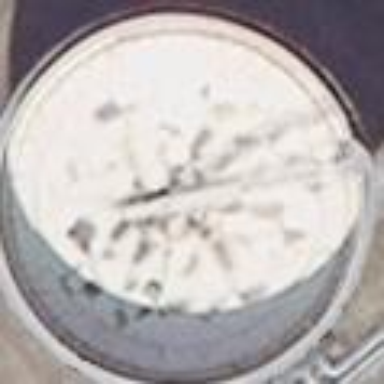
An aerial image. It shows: Storage tank which is man-made.